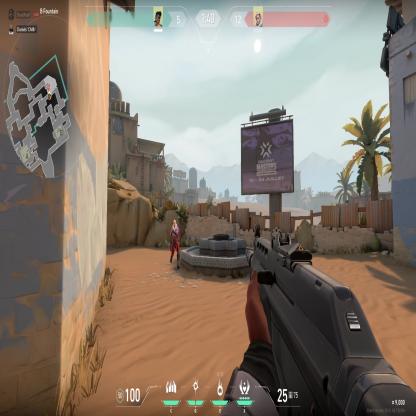
Label: enemy